Field crop: maize
Growth stage: 2
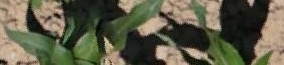
Species: maize